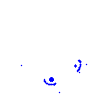
Particle: pion